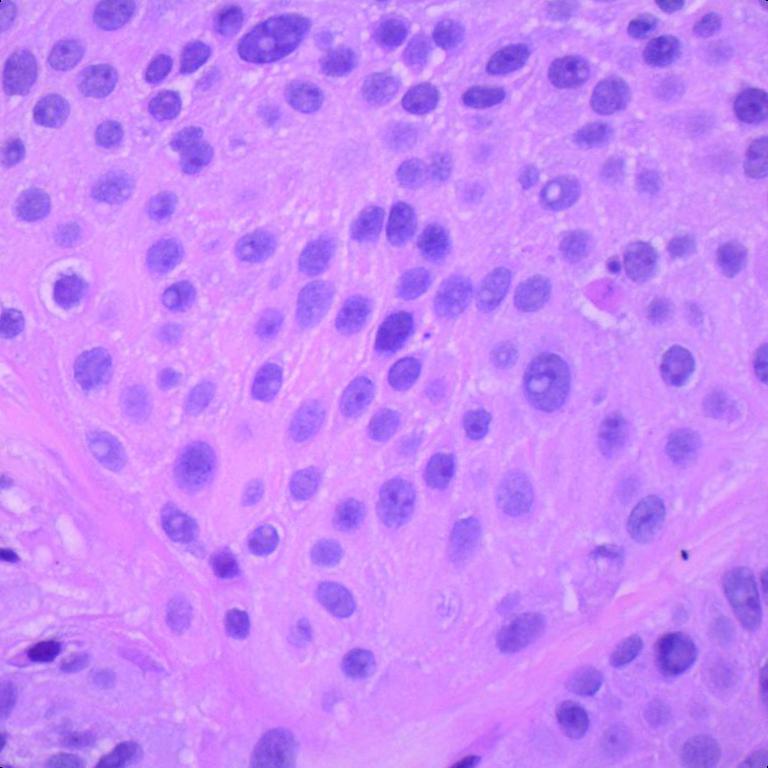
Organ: lung
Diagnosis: squamous carcinomas